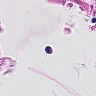
Metastatic tissue present: no